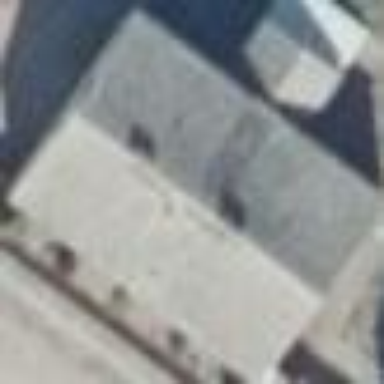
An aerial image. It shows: Residential building with gabled roof.